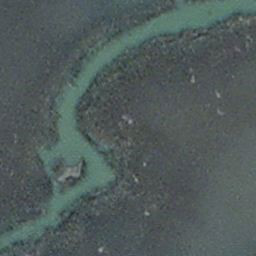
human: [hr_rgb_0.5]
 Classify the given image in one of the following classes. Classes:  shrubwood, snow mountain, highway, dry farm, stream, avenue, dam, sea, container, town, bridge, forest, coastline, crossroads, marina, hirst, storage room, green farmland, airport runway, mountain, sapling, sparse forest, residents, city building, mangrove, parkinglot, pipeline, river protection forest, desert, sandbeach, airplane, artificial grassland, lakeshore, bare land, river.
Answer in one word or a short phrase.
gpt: stream